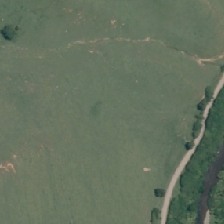
Land cover: high_producing_grassland